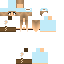
A female human skin with pale skin, wearing brown long hair dressed in a blue hoodie and brown pants, featuring a closed mouth.